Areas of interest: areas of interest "Martyrs' Mausoleum"
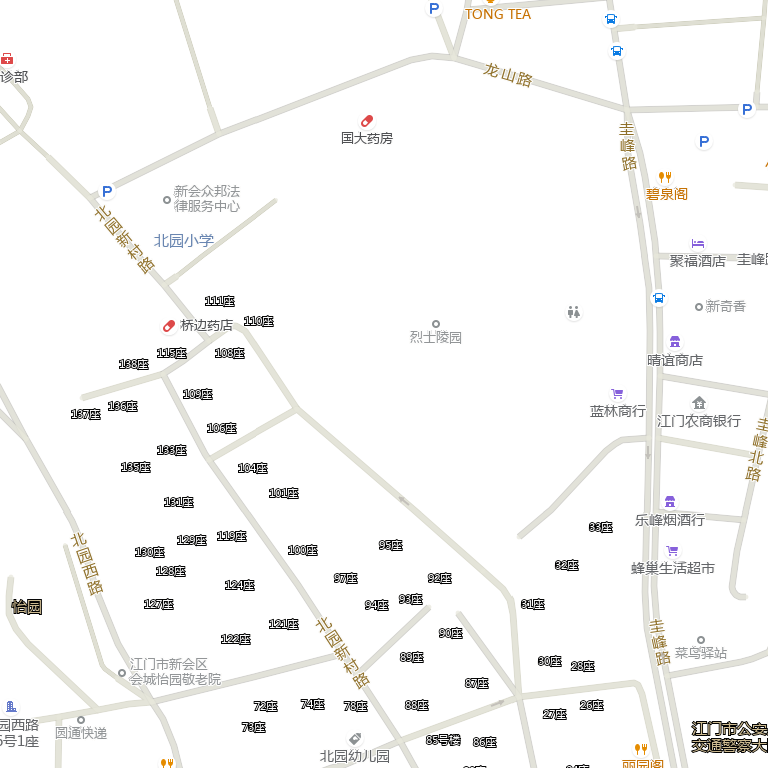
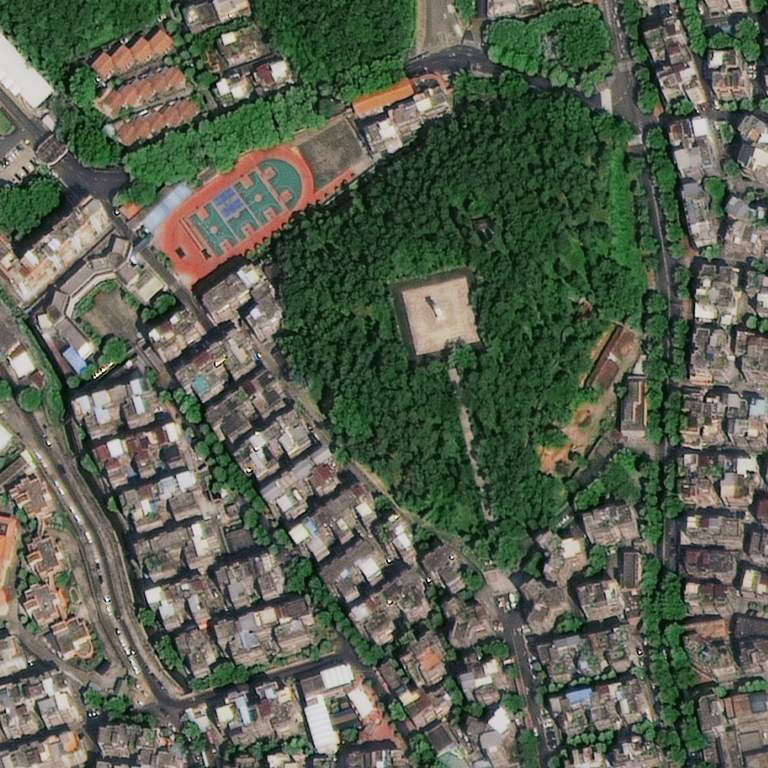